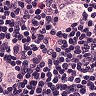
Metastatic tissue present: yes